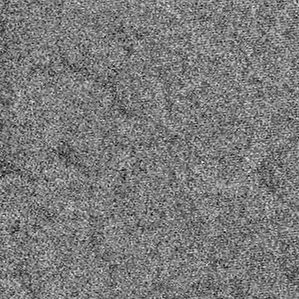
Label: frost